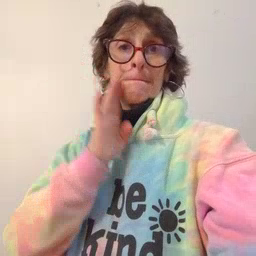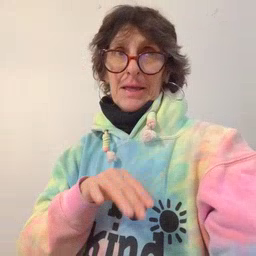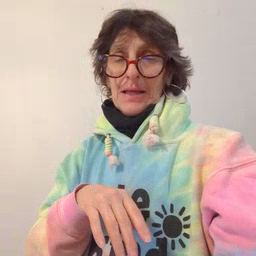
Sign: bee